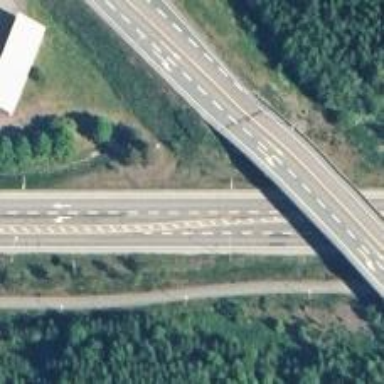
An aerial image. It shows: Asphalt trunk highway.